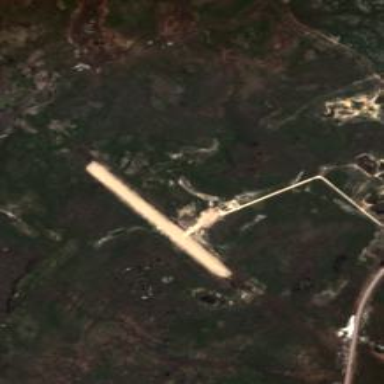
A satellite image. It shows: Gravel runway at airport area.